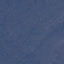
Land use / land cover: Forest